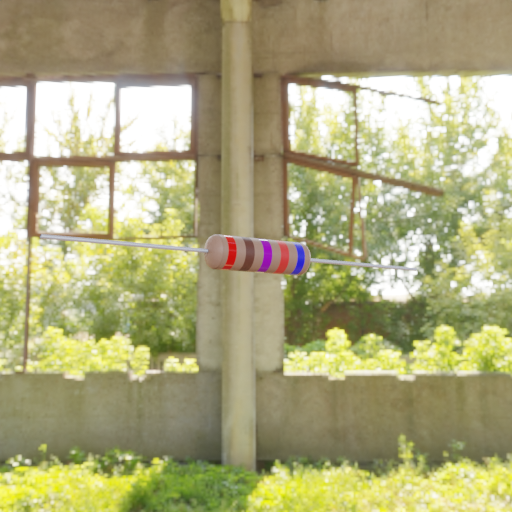
Resistor colour bands (in order): red, brown, violet, red, blue